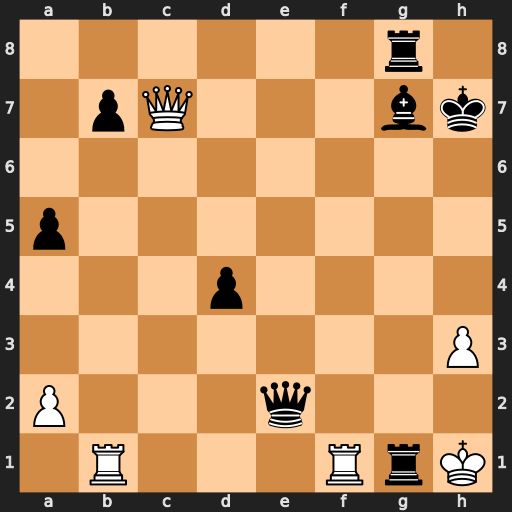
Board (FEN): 6r1/1pQ3bk/8/p7/3p4/7P/P3q3/1R3RrK
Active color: w
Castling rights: -
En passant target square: -
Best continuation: Rxg1 Qe4+ Kh2 Kh8 Rbe1